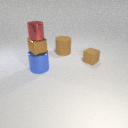
large blue metal cylinder to the left of large brown rubber cylinder